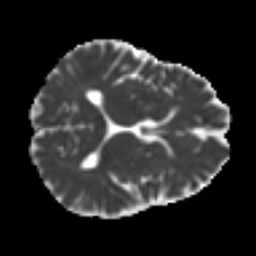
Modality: MD
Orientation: axial
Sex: male
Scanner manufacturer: ge
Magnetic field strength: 3 T
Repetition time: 7 s
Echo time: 0.08 s